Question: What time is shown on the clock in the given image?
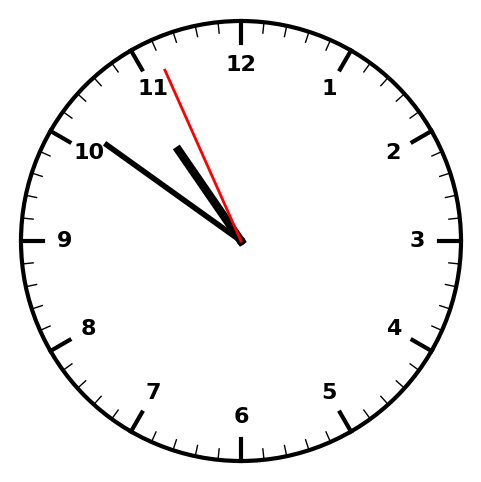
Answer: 10:50:56